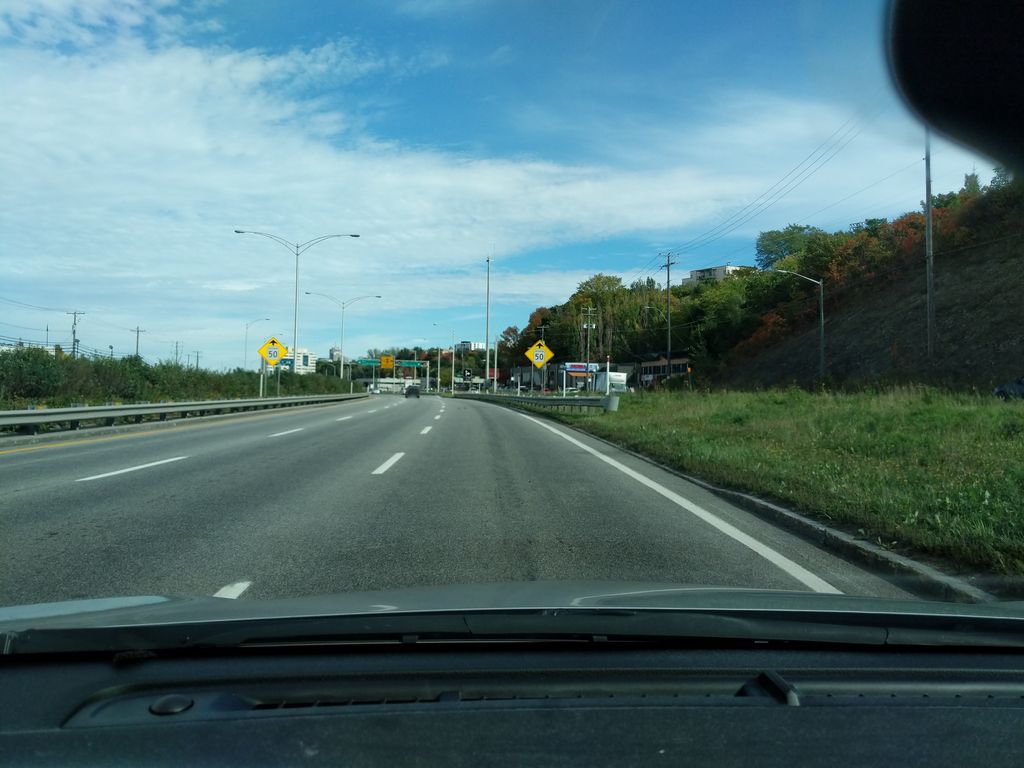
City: quebec_city